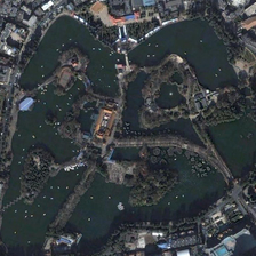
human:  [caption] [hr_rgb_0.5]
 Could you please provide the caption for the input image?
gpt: Many buildings surround a large pond with a peninsula.

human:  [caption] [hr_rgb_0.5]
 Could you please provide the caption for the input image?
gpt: many buildings are around a large pond with some peninsulas.

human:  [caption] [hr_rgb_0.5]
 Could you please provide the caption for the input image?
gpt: Many buildings are to the REDOR of a Great Lagoon with some peninsulas.

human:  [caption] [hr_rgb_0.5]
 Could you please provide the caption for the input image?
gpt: Peninsula of many great castles

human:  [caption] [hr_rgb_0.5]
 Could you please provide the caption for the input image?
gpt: There are many buildings around the big pond in the peninsula.